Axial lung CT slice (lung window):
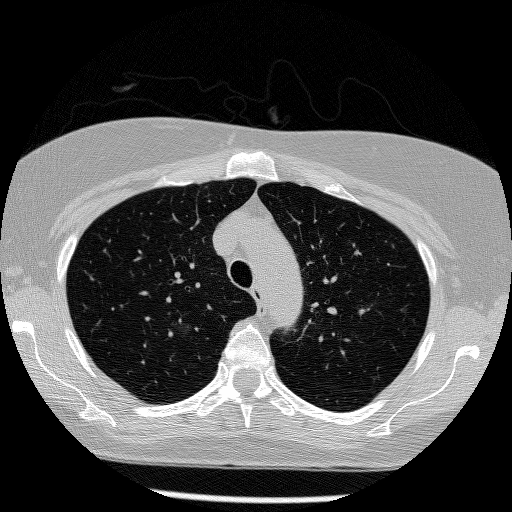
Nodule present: no